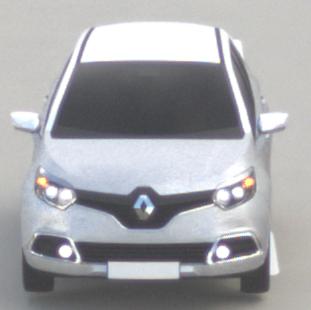
Make: Renault
Model: Captur ENERGY TCe 90
Detailed model: Captur (I)
Model produced from: 2013/06
Model produced until: 2015/05
Doors: 5
Color: white
Road condition: dry road
Daytime: morning or afternoon
Contrast: low contrast